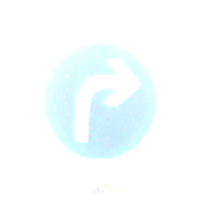
Verkehrszeichen: VorgeschriebeneFahrtrichtungRechts
Zusatzzeichen unten: BesondereFahrzeugeUndTransportgueter12
Umgebung: Outdoor, Suburban
Tageszeit: MorningAfternoon
Wetter: PartlyCloudy
Licht: Natural
Jahreszeit: NotSpecified
Kontrast: HighContrast